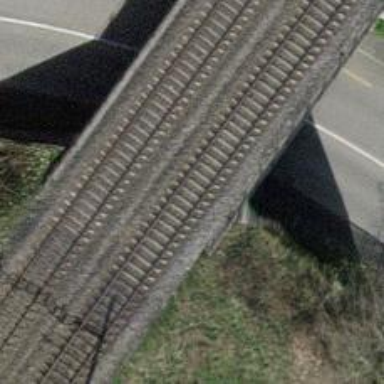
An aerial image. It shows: Single-track railway bridge with electrified contact line.